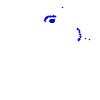
Particle: kaon